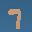
Label: 7